Question: I dont want the X and Y axis line on the jqplot. something like this
how should i achieve this.
I tried various options of jqplot like showGrid: false etc... nothing works
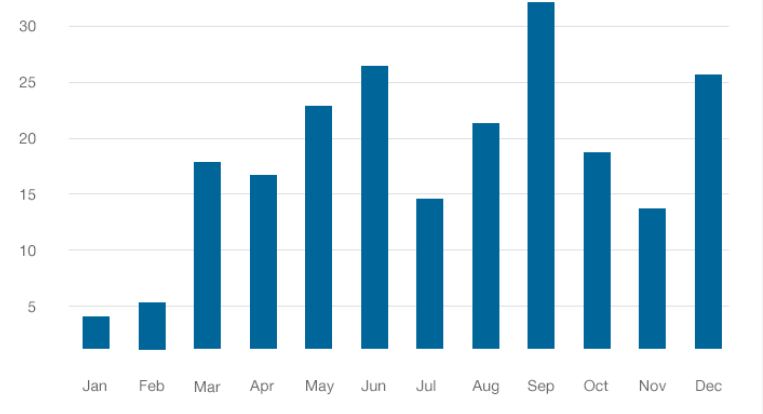
Answer: Try this options:
'''
axesDefaults: {
rendererOptions: {
baselineWidth: 1.5,
drawBaseline: false
}
},
grid: {
drawBorder: false,
borderWidth:0,
shadow:false
},
xaxis: {
drawMajorGridlines: false
}
'''